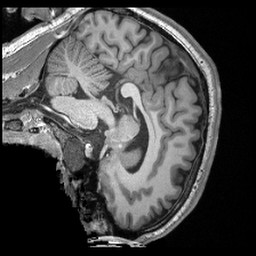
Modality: T1w
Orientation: sagittal